Question: i try to implement a slider on my site with jQuery Slider. The 'normal' slider works fine but at the range slider the max handle is missing.
The HTML:
'''
<dd id="search-diameter">
<div class="variable-range">
<span class="lower">7.5</span>
<span class="upper">11.0</span>
mm
<div id="slider-diameter" class="slider"></div>
</div>
</dd>
'''
The CSS:
'''
.slider {
margin-left: 0.6em;
margin-right: 0.6em;
}
.ui-slider.ui-slider-horizontal .ui-slider-handle {
background: url("sliders.png") no-repeat scroll center top transparent;
border: medium none;
cursor: pointer;
height: 20px;
margin: 0 0 3px -8px;
outline: medium none !important;
top: -6px;
width: 20px;
}
'''
And the CoffeeScript:
'''
$('#slider-diameter').slider
min: 7.5
max: 11.0
range: true
step: 0.1
value: [7.5, 11.0]
slide: (event, ui) ->
$("#search-diameter .lower").text ui.values[0]
$("#search-diameter .upper").text ui.values[1]
'''
After that it looks:

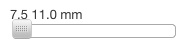
Answer: You need to use 'values' not 'value' if you want to supply both values for a range slider. From the <URL>:
> NumberDetermines the value of the slider, if there's only one handle. If there is more than one handle, determines the value of the first handle.
and <URL>:
> ArrayThis option can be used to specify multiple handles. If range is set to true, the length of 'values' should be 2.
The problem is that you're using 'value' with an array but it is expecting a number. You should be saying:
'''
values: [7.5, 11.0]
# ---^
'''
For example: <URL>